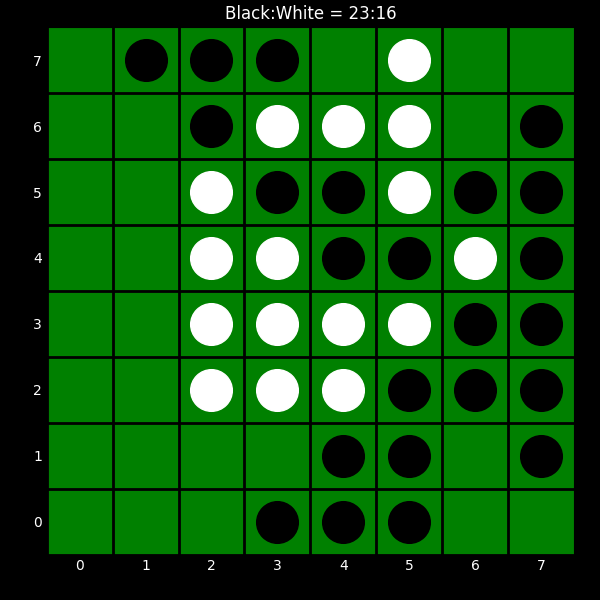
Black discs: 23
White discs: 16